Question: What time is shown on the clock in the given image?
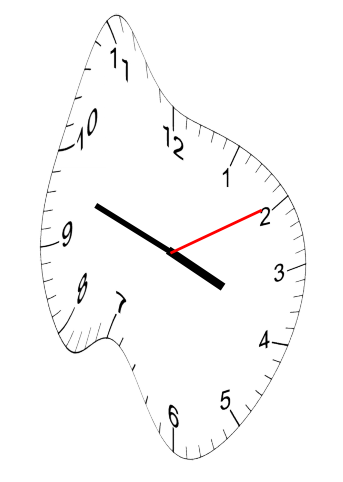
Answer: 03:48:10